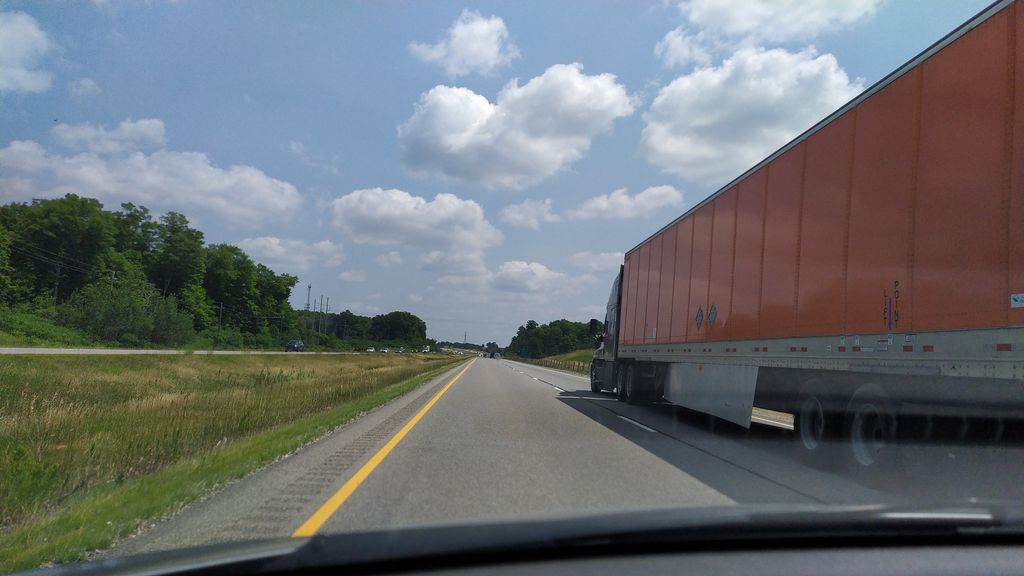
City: kitchener-waterloo